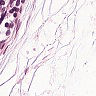
Metastatic tissue present: no